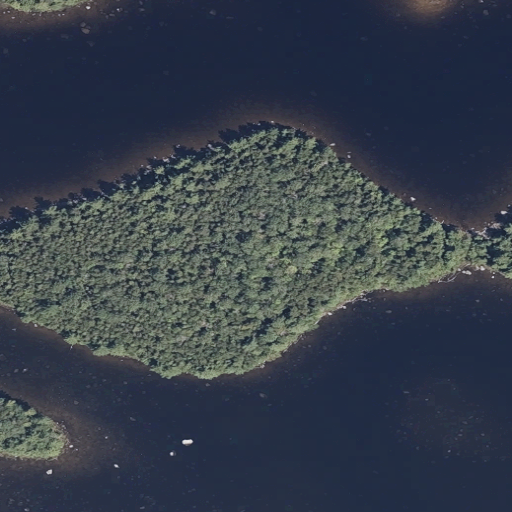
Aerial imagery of island in Maine named White Horse Island containing open water, mixed forest, evergreen forest, woody wetlands, herbaceous wetlands, barren land, and grassland